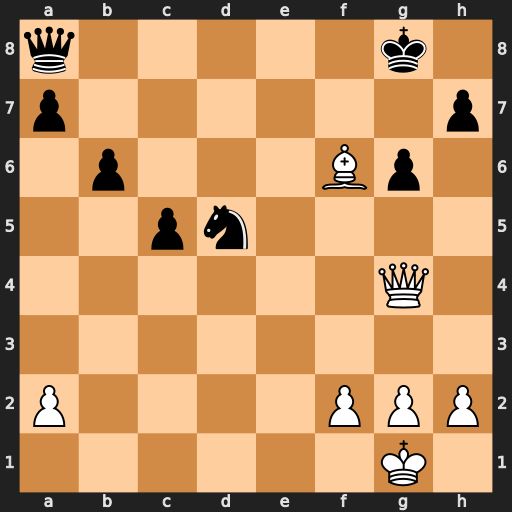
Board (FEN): q5k1/p6p/1p3Bp1/2pn4/6Q1/8/P4PPP/6K1
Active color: w
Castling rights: -
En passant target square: -
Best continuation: Qe6+ Kf8 Bg5 Qb7 Bh6+